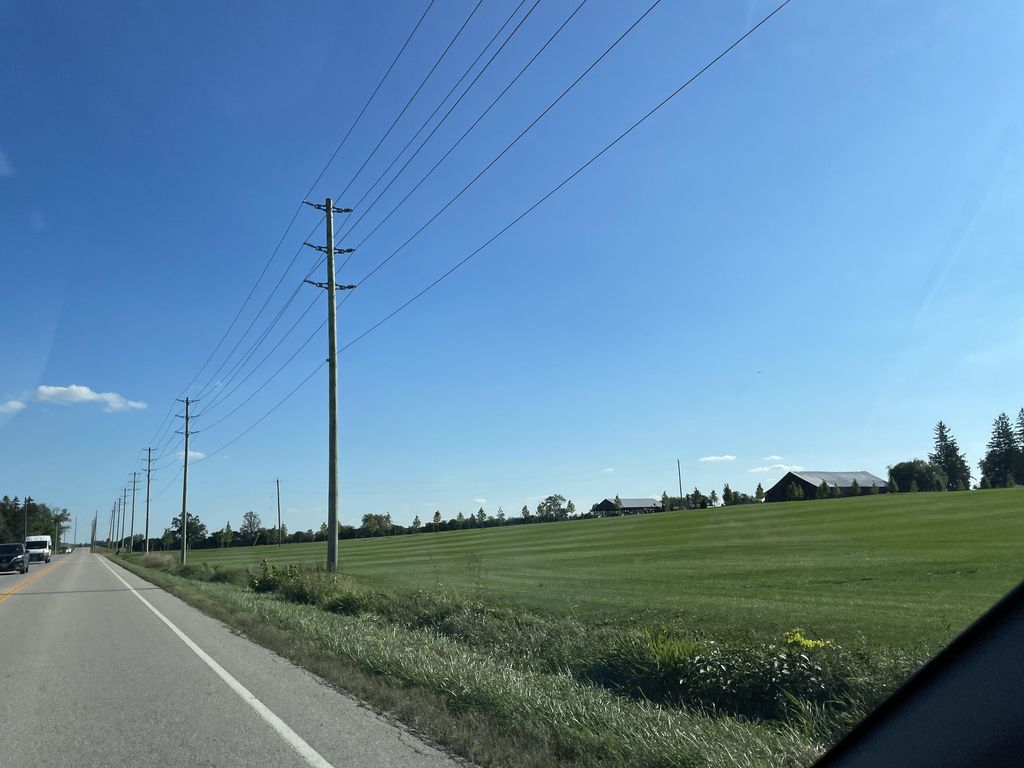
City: kitchener-waterloo